Field crop: tomato
Growth stage: 1
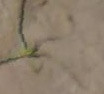
Species: cyperus